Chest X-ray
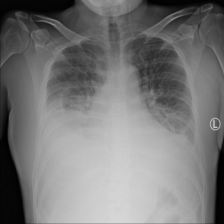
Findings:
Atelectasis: negative
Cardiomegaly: negative
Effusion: negative
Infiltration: negative
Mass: negative
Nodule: negative
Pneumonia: negative
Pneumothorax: negative
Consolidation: negative
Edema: negative
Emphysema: negative
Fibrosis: negative
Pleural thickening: negative
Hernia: negative